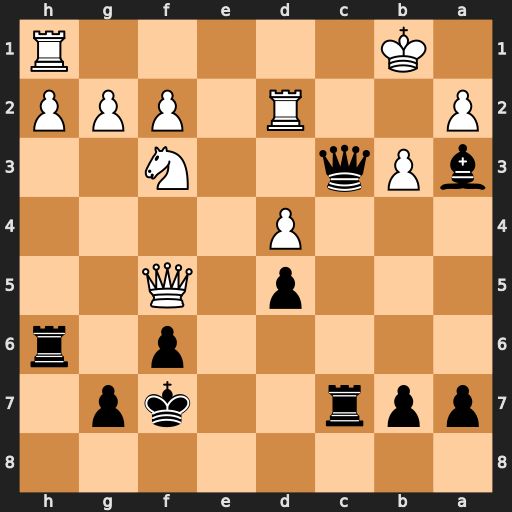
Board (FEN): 8/ppr2kp1/5p1r/3p1Q2/3P4/bPq2N2/P2R1PPP/1K5R
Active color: b
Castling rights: -
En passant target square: -
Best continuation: Qc1+ Rxc1 Rxc1#